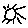
Label: sun